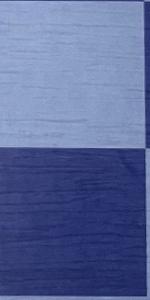
Label: Empty